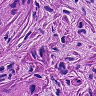
Metastatic tissue present: yes